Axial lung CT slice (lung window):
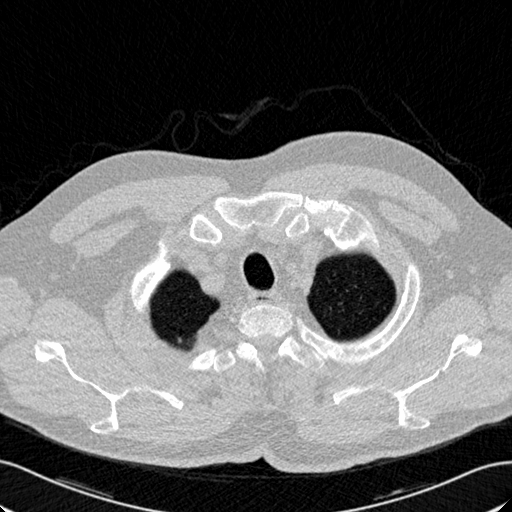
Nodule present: no